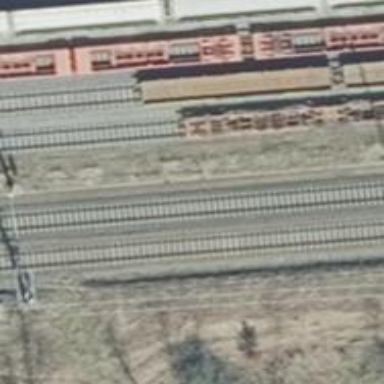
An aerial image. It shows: Railway yard.